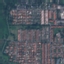
Land use / land cover class: Residential